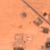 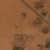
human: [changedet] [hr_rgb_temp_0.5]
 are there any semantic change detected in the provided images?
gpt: No change occurred in this area.